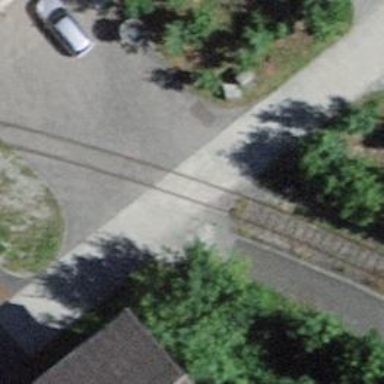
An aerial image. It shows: Single-track railway spur.